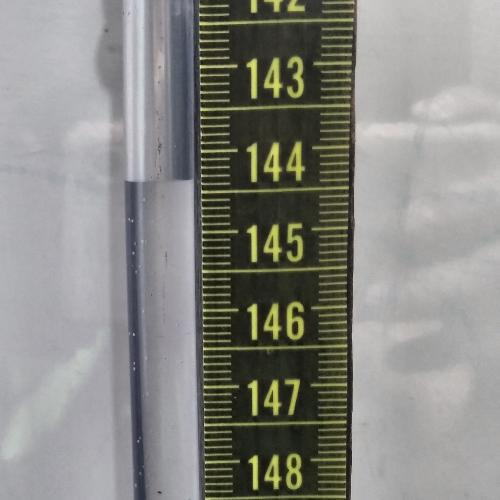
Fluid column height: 144.4 cm